Question: I need to create a join table in my database using 'JPA' annotations so the result will be this:

So far I just implemented 2 entities:
'''
@Entity
@Table(name="USERS", schema="ADMIN")
public class User implements Serializable {
private static final long serialVersionUID = -1244856316278032177L;
@Id
@Column(nullable = false)
private String userid;
@Column(nullable = false)
private String password;
public String getUserid() {
return userid;
}
public void setUserid(String userid) {
this.userid = userid;
}
public String getPassword() {
return password;
}
public void setPassword(String password) {
this.password = password;
}
}
'''
---
'''
@Entity
@Table(name="GROUPS", schema="ADMIN")
public class Group implements Serializable {
private static final long serialVersionUID = -7274308564659753174L;
@Id
@Column(nullable = false)
private String groupid;
public String getGroupid() {
return groupid;
}
public void setGroupid(String groupid) {
this.groupid = groupid;
}
}
'''
Should i create another entity called 'USER_GROUP' or i can just add some annotations, so the join table will be created automatically when i run create tables from entities(ORM)?
How should i annotate my entities to achieve the same as in the image?
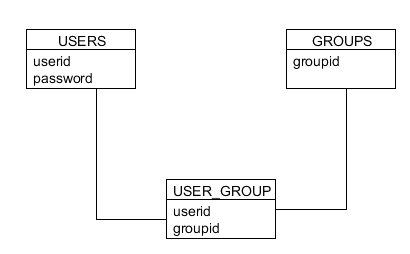
Answer: You definitely shouldn't create User_Group entity as it's more the underlying database representation than the object oriented one.
You can achieve the join table by defining something like:
'''
@Entity
@Table(name="USERS", schema="ADMIN")
public class User implements Serializable {
//...
@ManyToOne
@JoinTable(name="USER_GROUP")
Group group;
'''
---
'''
@Entity
@Table(name="GROUPS", schema="ADMIN")
public class Group implements Serializable {
//...
@OneToMany(mappedBy="group")
Set<User> users;
'''
If you want to explicitly set the names of the columns you could use @JoinColumn elements as shown below:
'''
@ManyToOne
@JoinTable(name="USER_GROUP",
joinColumns = @JoinColumn(name = "userid",
referencedColumnName = "userid"),
inverseJoinColumns = @JoinColumn(name = "groupid",
referencedColumnName = "groupid"))
Group group;
'''